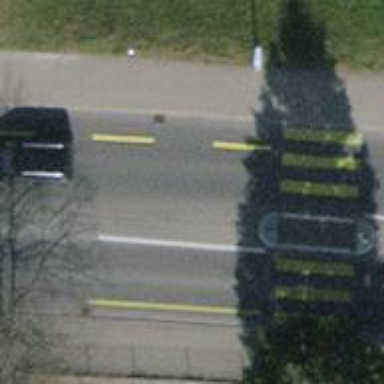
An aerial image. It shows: Marked pedestrian crossing with zebra designation and central island.